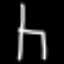
Label: chair